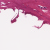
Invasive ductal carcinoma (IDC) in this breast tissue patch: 0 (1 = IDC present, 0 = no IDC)